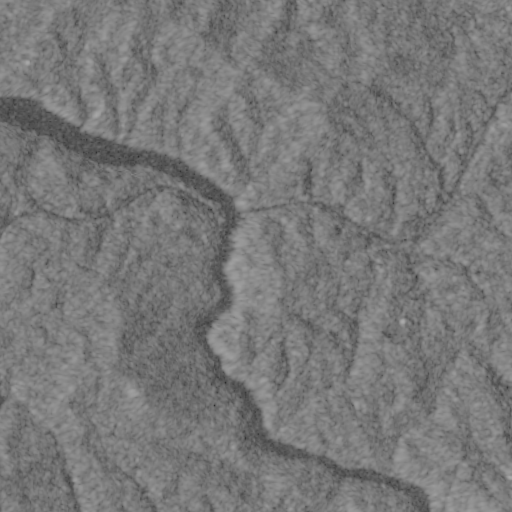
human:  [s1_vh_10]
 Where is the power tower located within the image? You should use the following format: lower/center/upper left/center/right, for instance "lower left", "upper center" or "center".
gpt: The power tower is located in the lower right of the image.
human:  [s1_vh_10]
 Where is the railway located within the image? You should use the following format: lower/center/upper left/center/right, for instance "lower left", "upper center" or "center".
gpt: The railway is located in the upper of the image.
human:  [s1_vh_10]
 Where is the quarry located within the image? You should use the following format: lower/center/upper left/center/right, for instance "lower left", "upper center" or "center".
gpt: There is no quarry in the image.

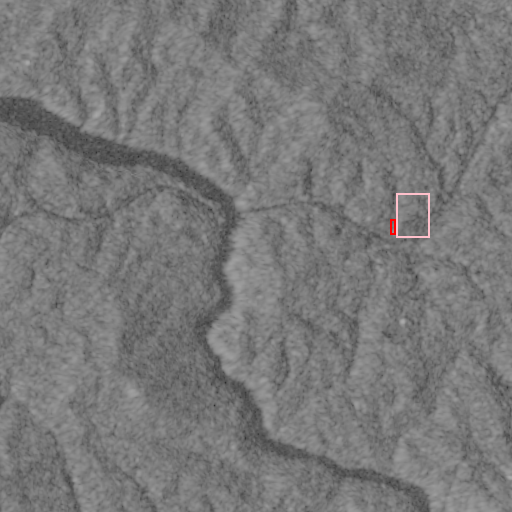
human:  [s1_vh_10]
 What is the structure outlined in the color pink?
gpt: The structure outlined in pink is a park.
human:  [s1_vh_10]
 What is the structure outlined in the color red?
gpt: The structure outlined in red is a building.
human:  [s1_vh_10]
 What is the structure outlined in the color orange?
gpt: There is no orange outline.